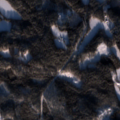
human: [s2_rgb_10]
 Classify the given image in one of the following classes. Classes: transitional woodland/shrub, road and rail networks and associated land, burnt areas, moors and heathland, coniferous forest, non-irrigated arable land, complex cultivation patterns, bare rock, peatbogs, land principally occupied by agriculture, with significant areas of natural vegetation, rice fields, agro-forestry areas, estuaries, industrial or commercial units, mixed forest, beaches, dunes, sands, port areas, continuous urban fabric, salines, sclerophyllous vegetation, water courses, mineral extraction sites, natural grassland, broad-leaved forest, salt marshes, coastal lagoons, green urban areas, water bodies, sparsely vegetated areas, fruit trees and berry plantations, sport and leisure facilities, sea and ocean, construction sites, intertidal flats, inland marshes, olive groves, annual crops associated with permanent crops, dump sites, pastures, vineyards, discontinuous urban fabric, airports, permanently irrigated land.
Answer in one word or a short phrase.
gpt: land principally occupied by agriculture, with significant areas of natural vegetation, coniferous forest, mixed forest